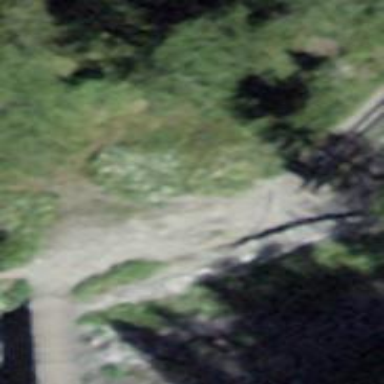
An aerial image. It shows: Gravel path.